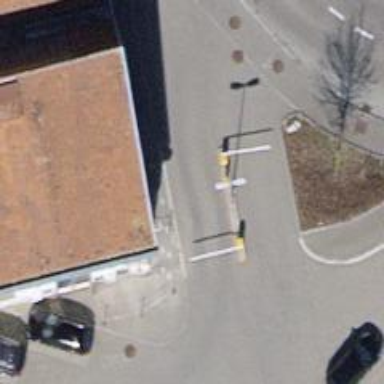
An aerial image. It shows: Lift gate barrier.